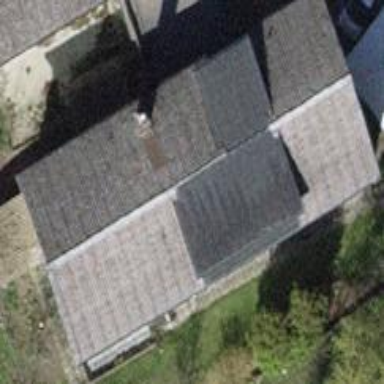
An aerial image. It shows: Farm building with gabled roof.